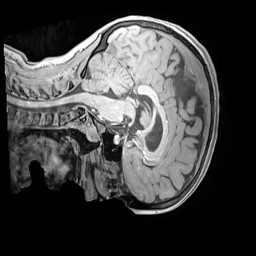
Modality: MP2RAGE
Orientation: sagittal
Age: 11
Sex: female
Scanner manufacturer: siemens
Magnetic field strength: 3 T
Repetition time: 4 s
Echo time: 0.00303 s